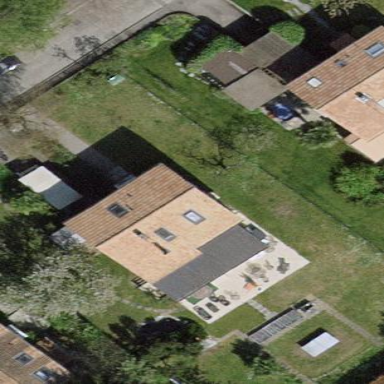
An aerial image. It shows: Garden enclosed by fence.